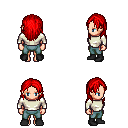
a pixel art fantasy rpg character, female body template, human, light skin, white long-sleeve shirt, teal pants, red long hairstyle, black shoes, four views (front, back, left, right), 2x2 character sprite sheet, small pixel art, hard edges, no anti-aliasing